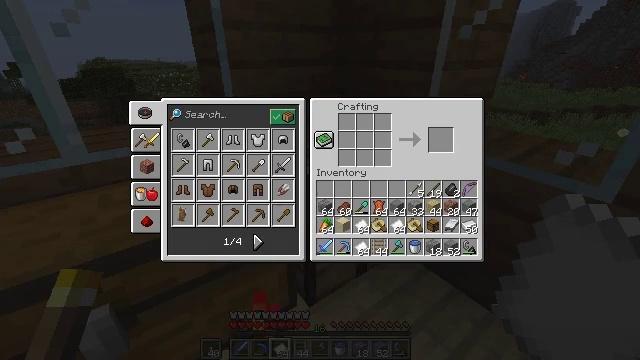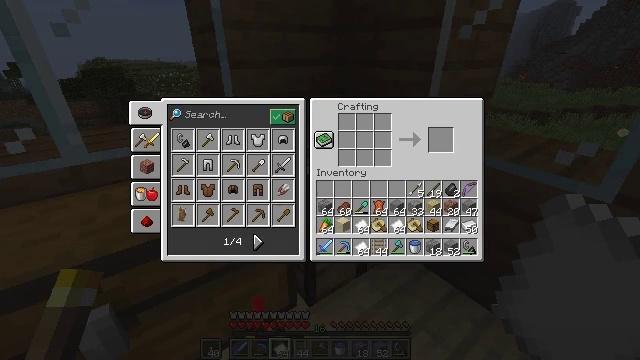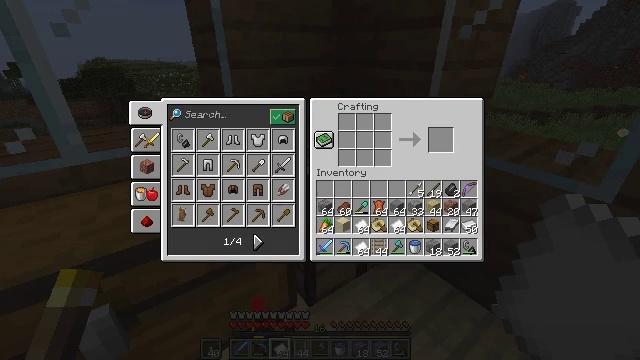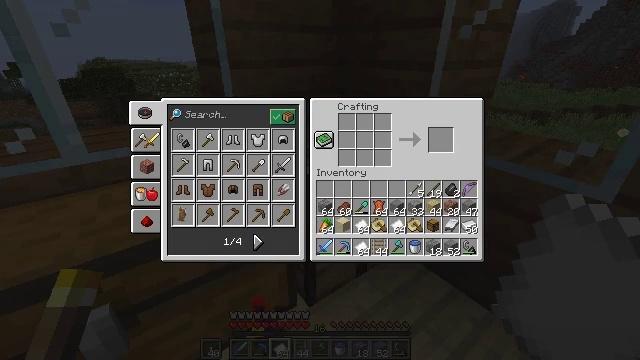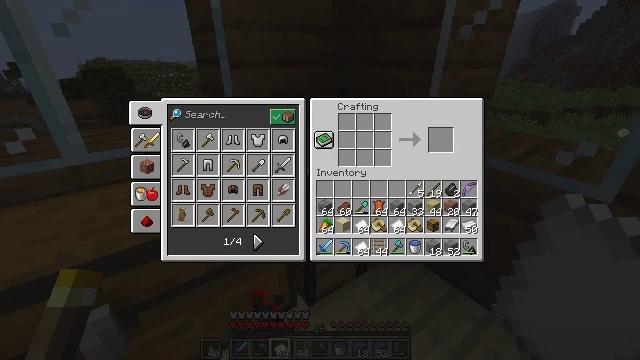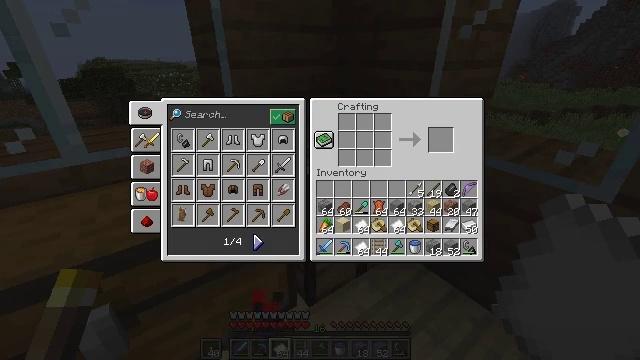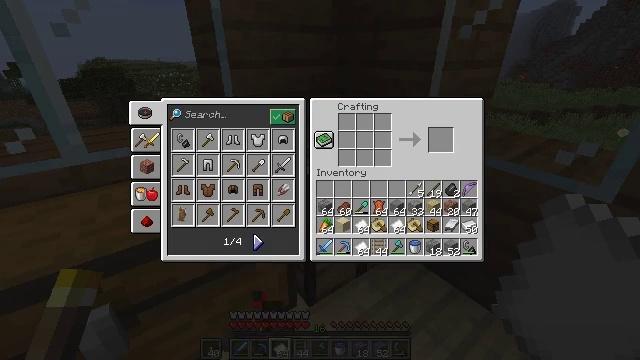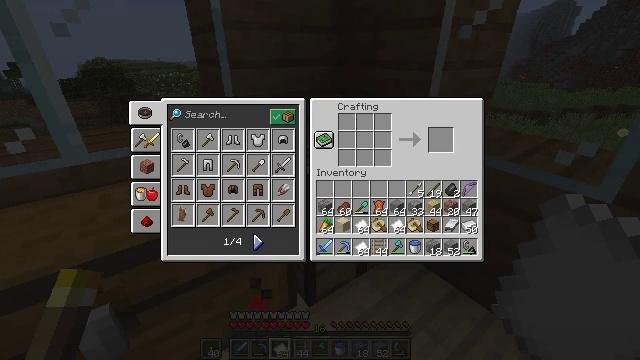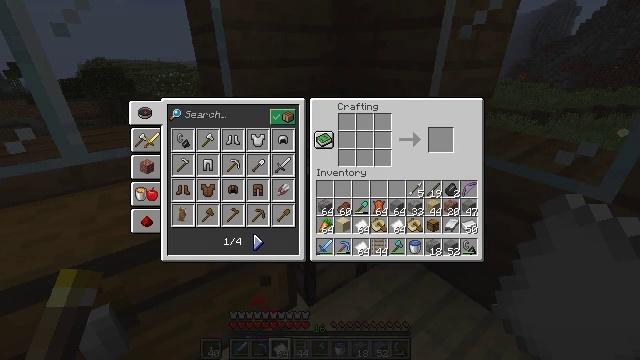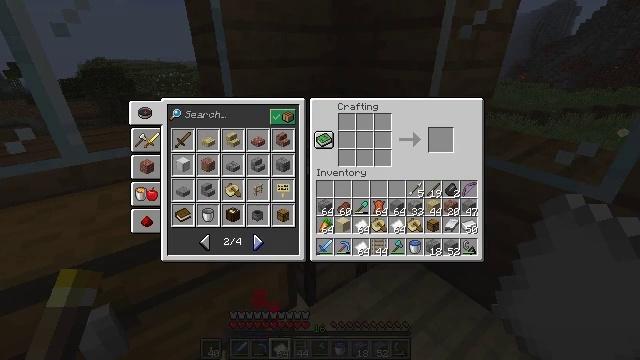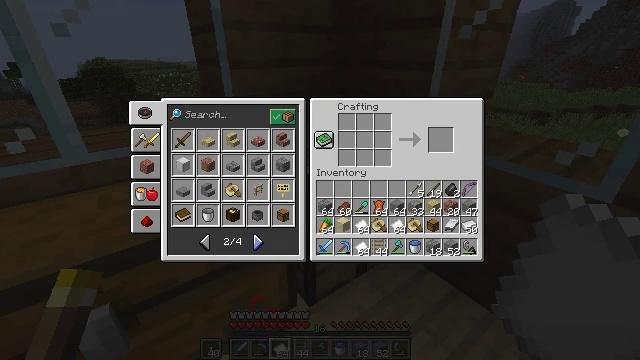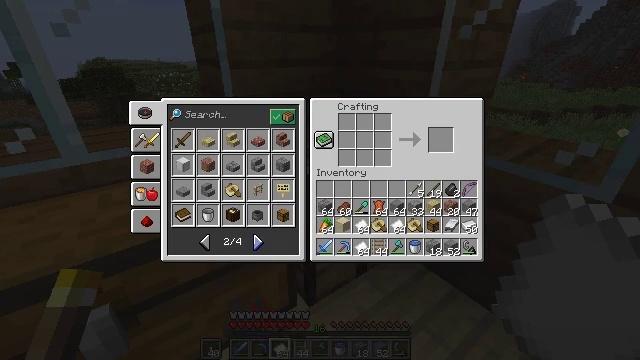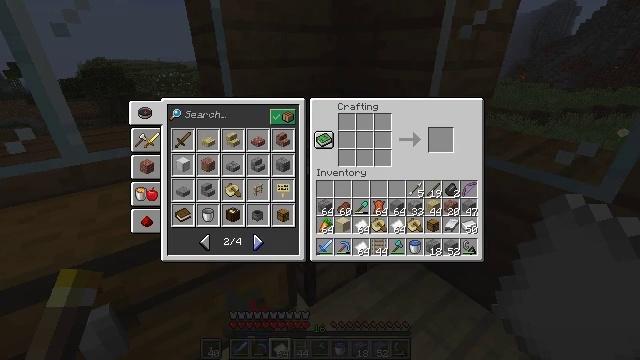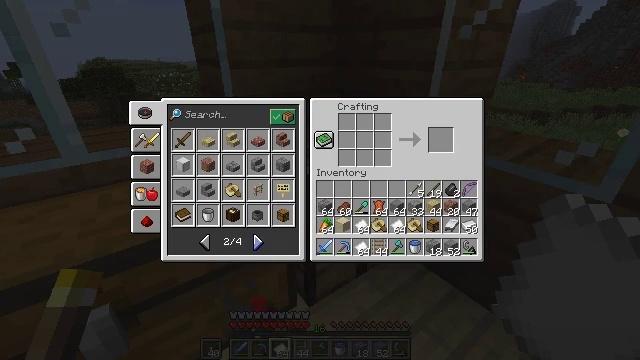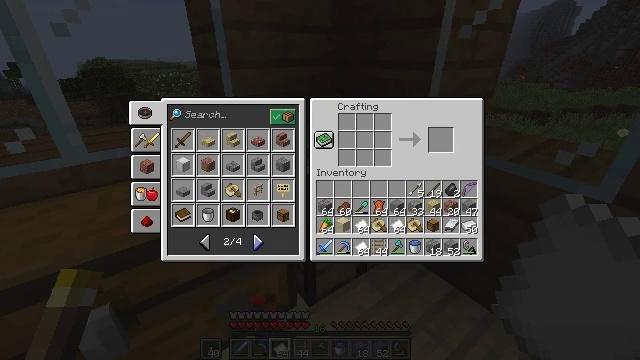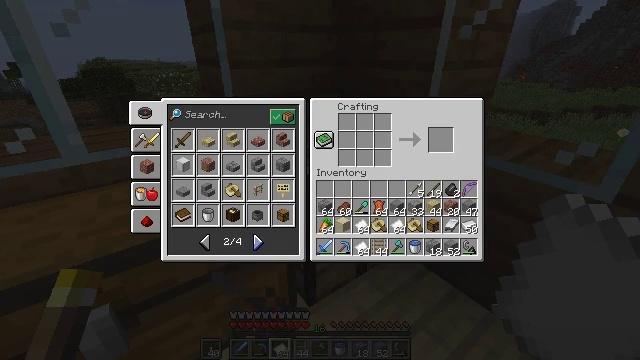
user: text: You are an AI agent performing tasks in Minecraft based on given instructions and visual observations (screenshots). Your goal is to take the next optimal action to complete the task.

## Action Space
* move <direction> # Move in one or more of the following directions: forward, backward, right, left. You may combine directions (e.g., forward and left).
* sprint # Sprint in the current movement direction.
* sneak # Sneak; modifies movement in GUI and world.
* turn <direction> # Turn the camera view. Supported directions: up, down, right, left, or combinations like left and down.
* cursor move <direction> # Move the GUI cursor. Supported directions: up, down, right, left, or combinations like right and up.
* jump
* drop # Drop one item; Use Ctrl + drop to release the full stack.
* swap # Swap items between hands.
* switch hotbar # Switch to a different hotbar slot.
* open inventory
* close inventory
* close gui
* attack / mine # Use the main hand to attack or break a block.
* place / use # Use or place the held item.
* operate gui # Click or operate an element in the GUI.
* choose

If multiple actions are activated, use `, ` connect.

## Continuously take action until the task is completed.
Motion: motion action
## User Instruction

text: Collect paper and leather to make a book.
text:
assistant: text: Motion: sneak, turn right
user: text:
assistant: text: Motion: sneak
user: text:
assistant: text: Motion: no_op
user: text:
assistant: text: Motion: no_op
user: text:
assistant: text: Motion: no_op
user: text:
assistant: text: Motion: no_op
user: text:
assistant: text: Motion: no_op
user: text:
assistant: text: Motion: no_op
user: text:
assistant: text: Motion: attack / mine
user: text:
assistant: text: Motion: attack / mine
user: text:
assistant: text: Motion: attack / mine
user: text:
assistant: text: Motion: no_op
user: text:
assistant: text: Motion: no_op
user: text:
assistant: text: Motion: no_op
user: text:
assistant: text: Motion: no_op
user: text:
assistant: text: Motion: no_op
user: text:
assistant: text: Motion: no_op
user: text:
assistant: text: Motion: no_op
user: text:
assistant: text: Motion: no_op
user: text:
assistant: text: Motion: no_op
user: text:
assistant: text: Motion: no_op
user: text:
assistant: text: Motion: no_op
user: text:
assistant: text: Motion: no_op
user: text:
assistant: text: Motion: no_op
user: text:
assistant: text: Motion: no_op
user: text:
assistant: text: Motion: no_op
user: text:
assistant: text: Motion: no_op
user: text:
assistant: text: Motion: no_op
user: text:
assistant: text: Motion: no_op
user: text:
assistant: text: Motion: no_op